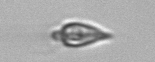
Label: Oxytoxum